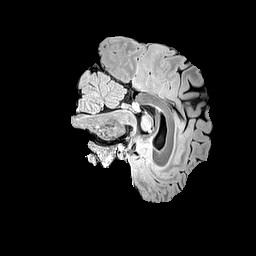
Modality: T1w
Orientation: sagittal
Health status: healthy